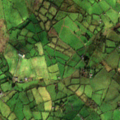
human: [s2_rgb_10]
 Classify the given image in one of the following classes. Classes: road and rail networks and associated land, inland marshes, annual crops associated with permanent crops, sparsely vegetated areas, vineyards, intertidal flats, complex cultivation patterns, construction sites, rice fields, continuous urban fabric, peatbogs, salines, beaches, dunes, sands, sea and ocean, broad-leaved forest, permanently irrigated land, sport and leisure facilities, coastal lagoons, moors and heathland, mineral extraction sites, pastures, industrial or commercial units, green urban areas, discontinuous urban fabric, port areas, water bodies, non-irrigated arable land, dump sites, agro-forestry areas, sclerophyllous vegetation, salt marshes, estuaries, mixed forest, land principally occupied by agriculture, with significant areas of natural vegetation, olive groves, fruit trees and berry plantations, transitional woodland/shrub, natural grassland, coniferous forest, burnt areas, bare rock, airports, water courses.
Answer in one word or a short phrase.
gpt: pastures